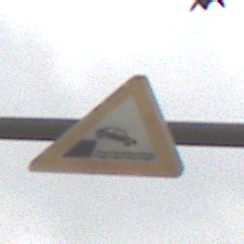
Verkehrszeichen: Ufer
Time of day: MorningAfternoon
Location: Outdoor (Nature)
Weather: Overcast
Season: NotSpecified
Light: Natural